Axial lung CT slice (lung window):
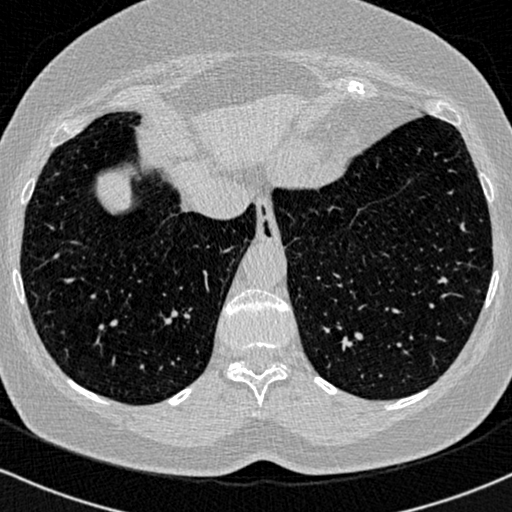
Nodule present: no